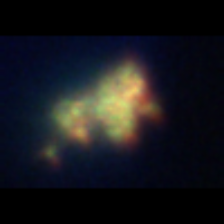
Taxon: Unknown_detritus
Group: Unknown